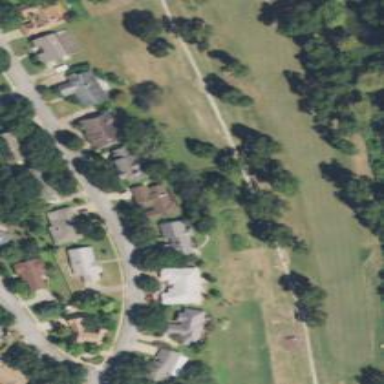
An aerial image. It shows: Golf rough area.